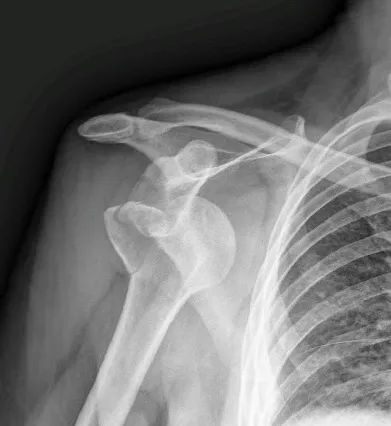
Anteroposterior view of the right shoulder showing anterior dislocation with impaction of the humeral head (Hill-Sachs lesion) and associated comminuted greater tuberosity fracture.
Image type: radiology (x_ray)